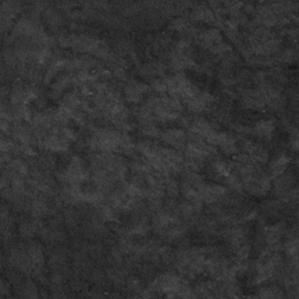
Label: frost